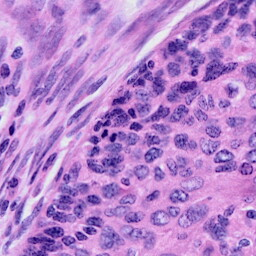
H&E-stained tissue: Cervix